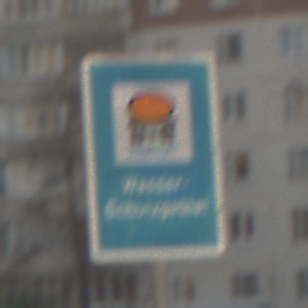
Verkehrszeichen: Wasserschutzgebiet
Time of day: MorningAfternoon
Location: Outdoor (Urban)
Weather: PartlyCloudy
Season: NotSpecified
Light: Natural